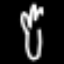
Label: fork